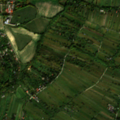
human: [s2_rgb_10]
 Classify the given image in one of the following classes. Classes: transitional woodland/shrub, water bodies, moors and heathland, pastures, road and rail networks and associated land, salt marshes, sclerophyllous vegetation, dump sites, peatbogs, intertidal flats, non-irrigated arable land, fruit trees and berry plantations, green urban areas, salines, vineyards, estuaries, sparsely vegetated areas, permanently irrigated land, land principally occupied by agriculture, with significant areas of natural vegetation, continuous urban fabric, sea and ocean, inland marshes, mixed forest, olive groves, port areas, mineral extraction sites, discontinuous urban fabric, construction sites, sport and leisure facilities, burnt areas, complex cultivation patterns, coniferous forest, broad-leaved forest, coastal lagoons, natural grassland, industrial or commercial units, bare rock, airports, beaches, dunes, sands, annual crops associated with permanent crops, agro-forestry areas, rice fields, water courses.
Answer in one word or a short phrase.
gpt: discontinuous urban fabric, vineyards, complex cultivation patterns, land principally occupied by agriculture, with significant areas of natural vegetation